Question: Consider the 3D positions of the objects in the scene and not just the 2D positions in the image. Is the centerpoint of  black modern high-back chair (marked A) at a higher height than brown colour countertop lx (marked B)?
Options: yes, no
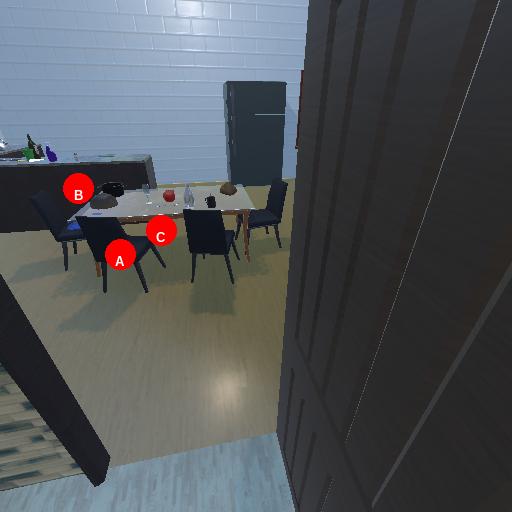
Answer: yes